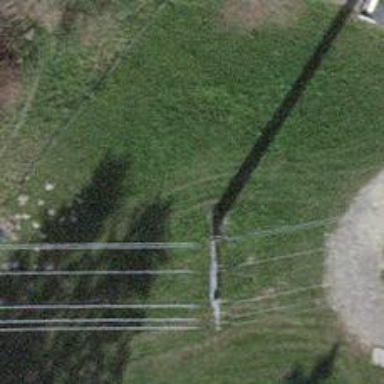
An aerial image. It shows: Concrete power pole.